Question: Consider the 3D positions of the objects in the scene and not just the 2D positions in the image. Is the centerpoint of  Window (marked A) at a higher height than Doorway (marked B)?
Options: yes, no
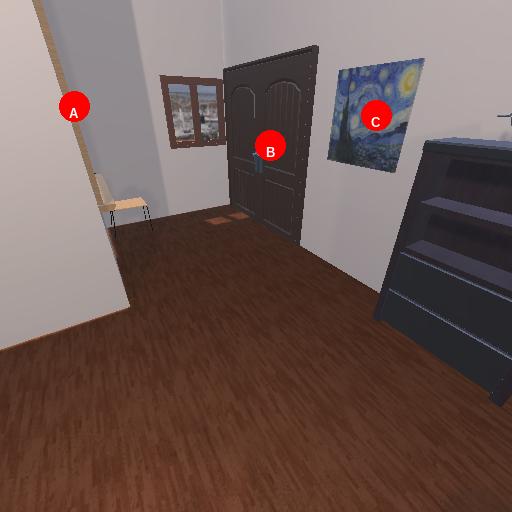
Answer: yes